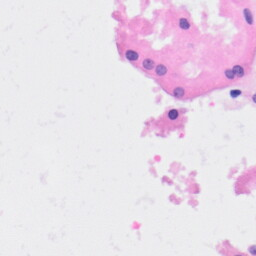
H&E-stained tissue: Kidney